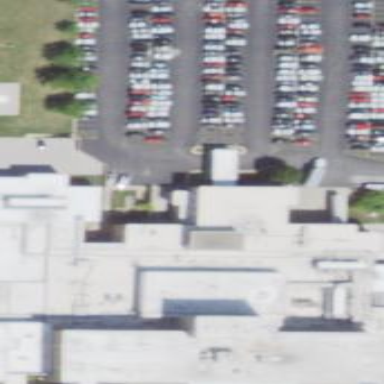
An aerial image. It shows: Hospital building.